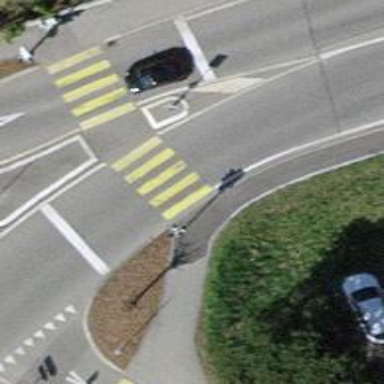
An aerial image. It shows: Zebra crossing with traffic signals and pedestrian island.